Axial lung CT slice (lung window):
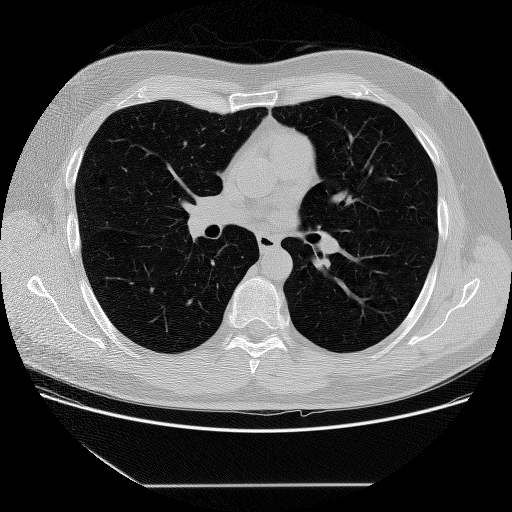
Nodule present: no